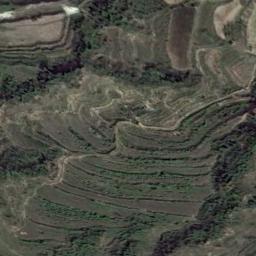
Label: terrace